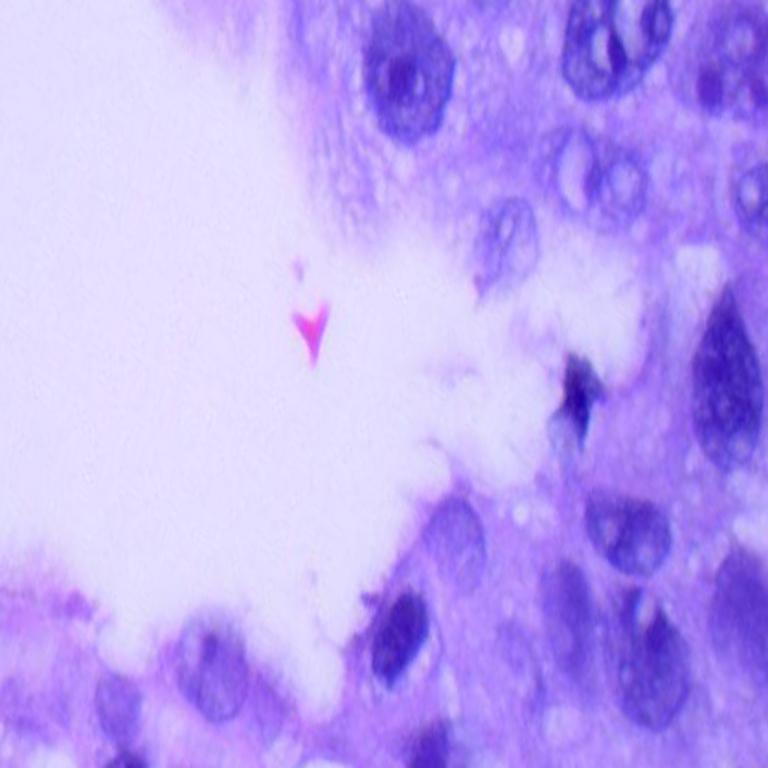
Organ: lung
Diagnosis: adenocarcinomas